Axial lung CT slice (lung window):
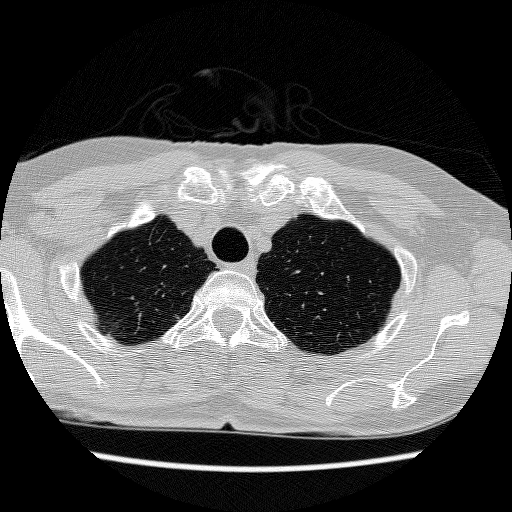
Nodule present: yes
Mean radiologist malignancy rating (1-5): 4